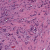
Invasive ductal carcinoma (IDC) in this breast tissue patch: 1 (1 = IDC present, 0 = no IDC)